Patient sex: M
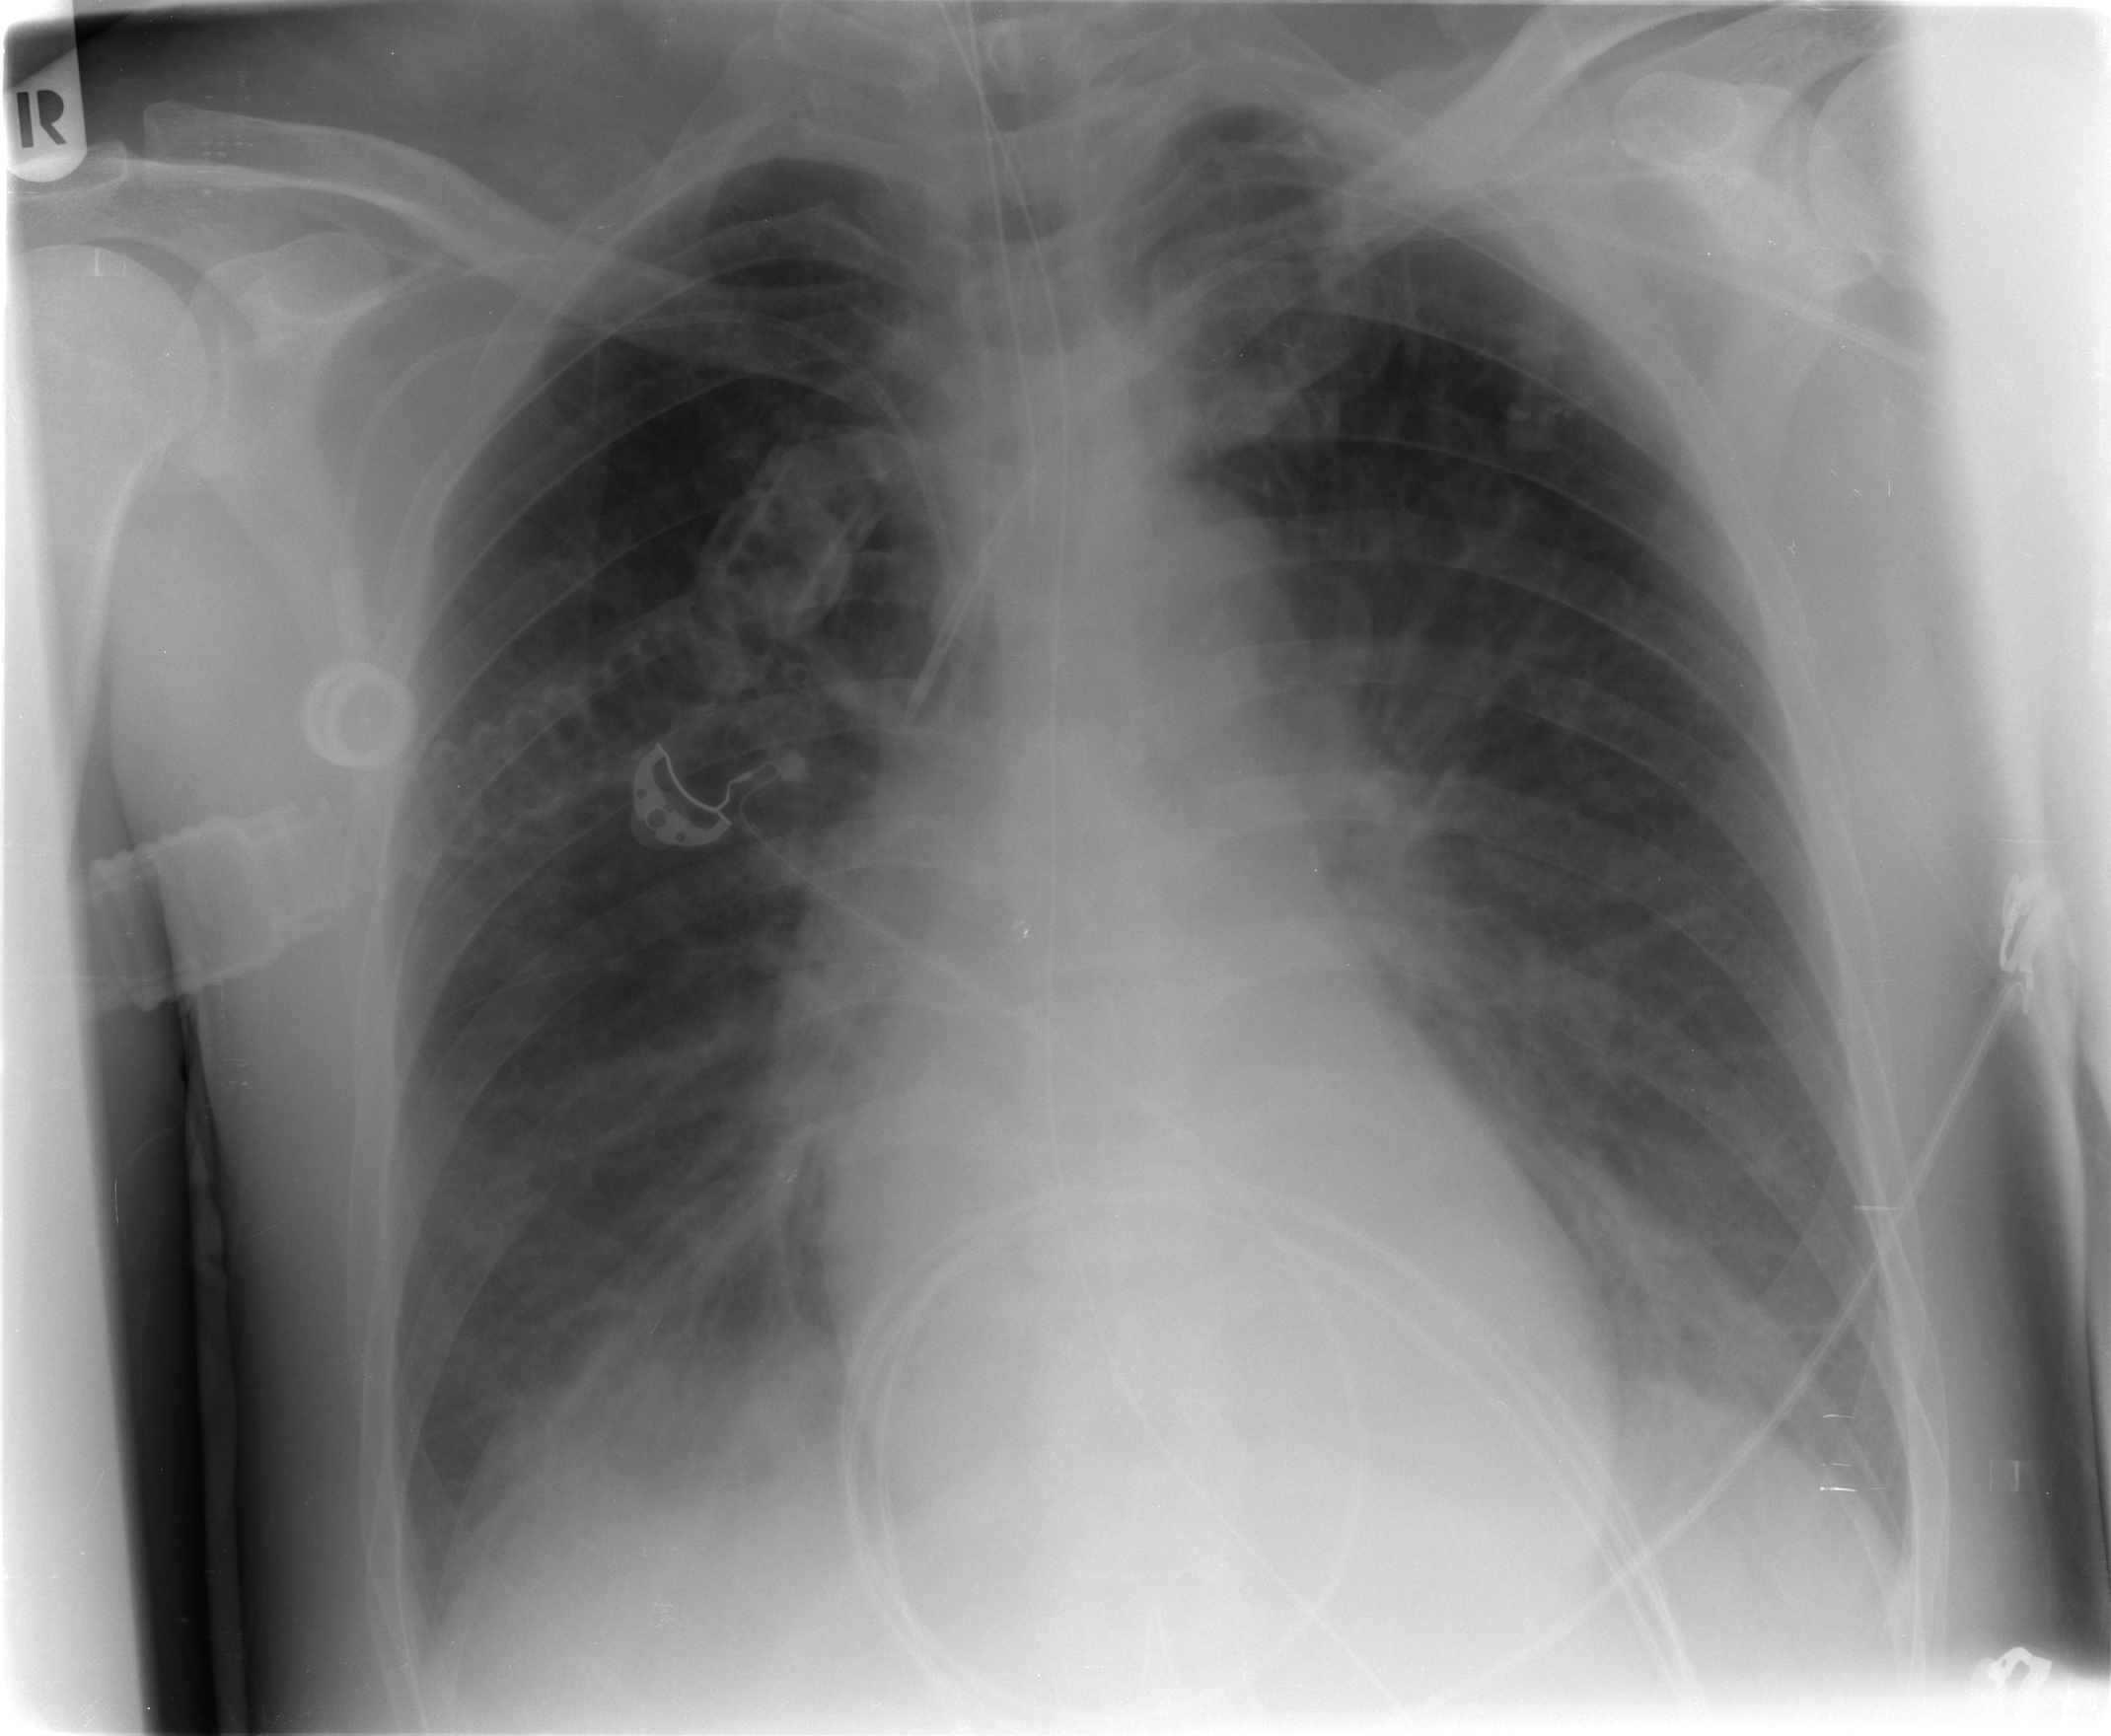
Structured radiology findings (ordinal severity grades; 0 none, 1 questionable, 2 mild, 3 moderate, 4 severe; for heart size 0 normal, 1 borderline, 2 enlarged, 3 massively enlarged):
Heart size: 1
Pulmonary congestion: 1
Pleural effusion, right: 1
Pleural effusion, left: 0
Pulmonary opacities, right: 1
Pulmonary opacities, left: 1
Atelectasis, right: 1
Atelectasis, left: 1